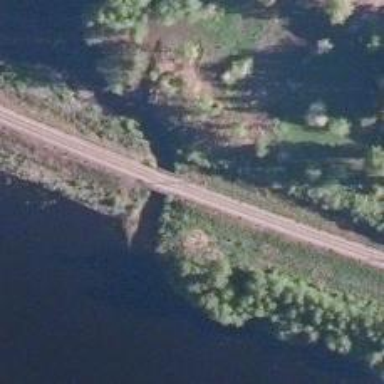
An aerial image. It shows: Bridge carrying railway with continuous electrified contact lines.